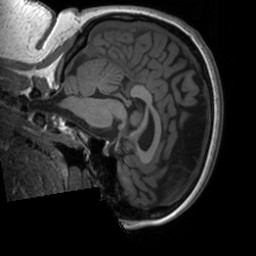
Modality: T1w
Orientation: sagittal
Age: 25
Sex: female
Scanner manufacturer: siemens
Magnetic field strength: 3 T
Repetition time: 1.9 s
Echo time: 0.00226 s